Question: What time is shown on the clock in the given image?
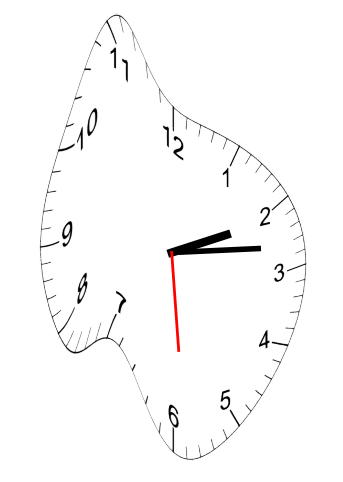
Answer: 02:13:29